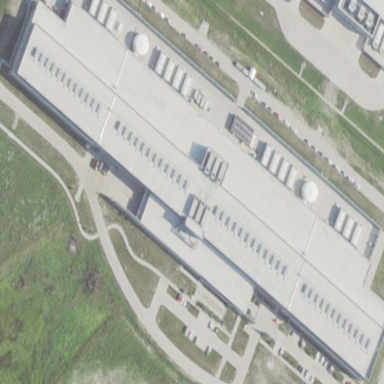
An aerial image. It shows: Data center building.